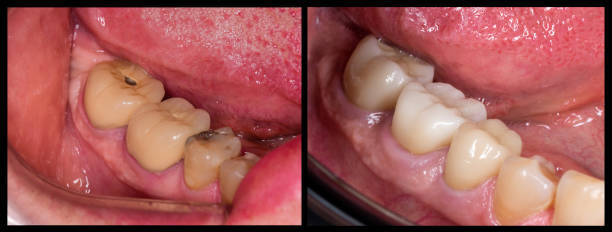
Condition: Gingivitis